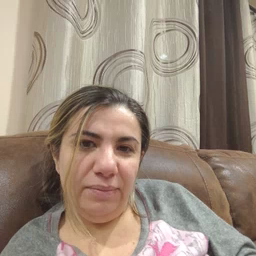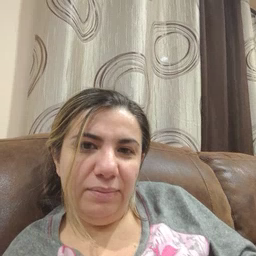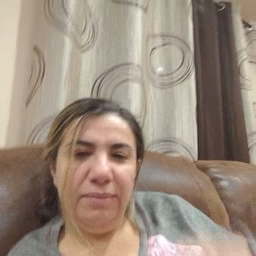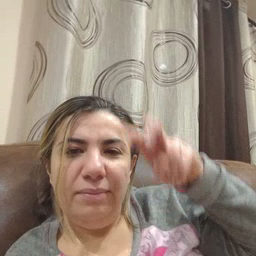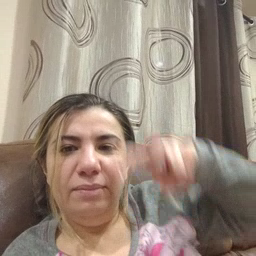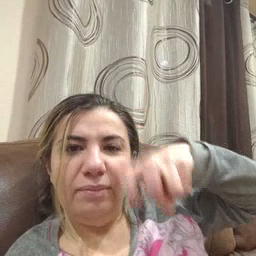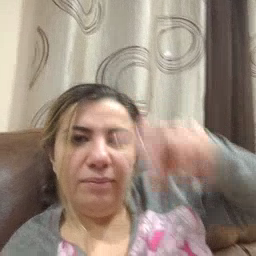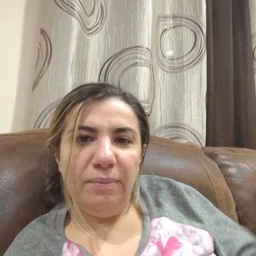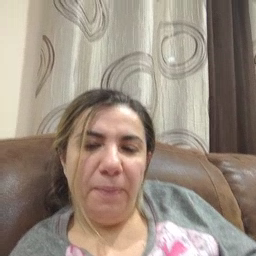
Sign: jump